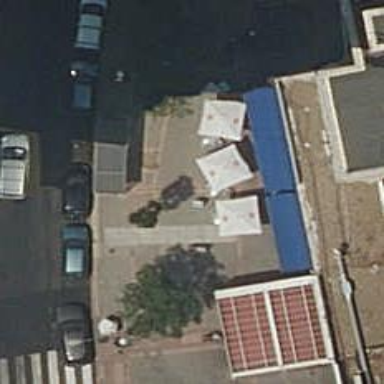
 serving as platform for public transportation."